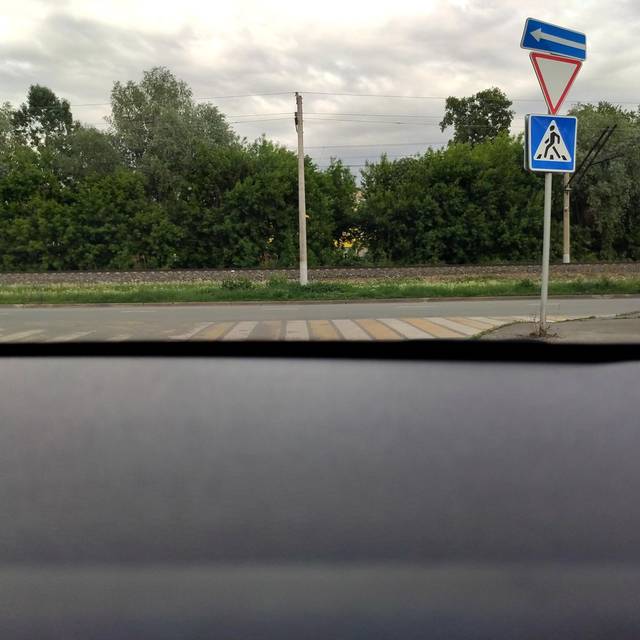
Region: Russia
Coordinates: 55.814, 49.177